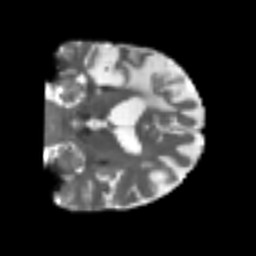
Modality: T2w
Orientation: coronal
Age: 52
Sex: male
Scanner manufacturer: siemens
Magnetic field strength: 3 T
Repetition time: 4.999 s
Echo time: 0.07946 s